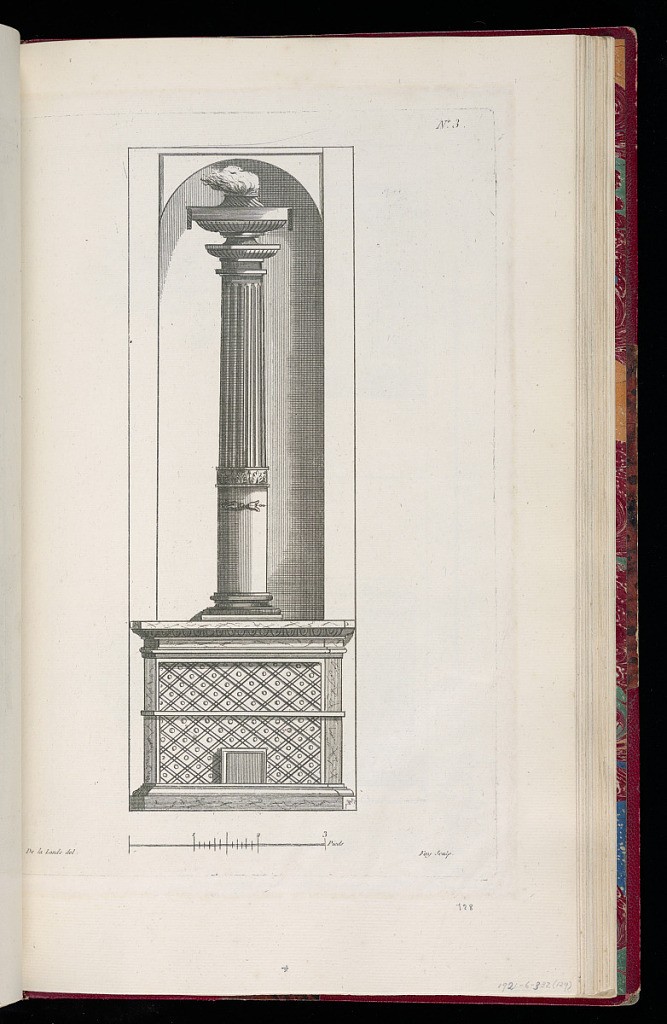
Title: Design for a Stove
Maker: Richard de Lalonde, French, active 1780–96
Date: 1780-1789
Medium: Etching on off-white laid paper
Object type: Print
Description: Design for a stove set within a niche. The chimney of the stove is in the form of a fluted column topped by an urn. The base of the stove is decorated with lozenge and bead pattern. The plate is signed and numbered.